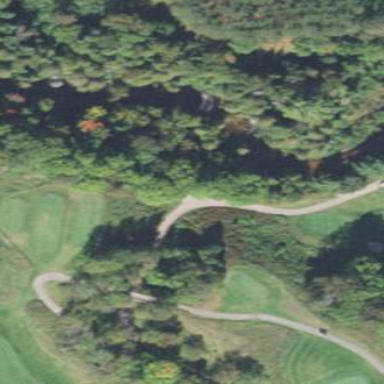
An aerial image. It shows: Area with grass used as rough in golf course.